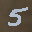
Label: 5